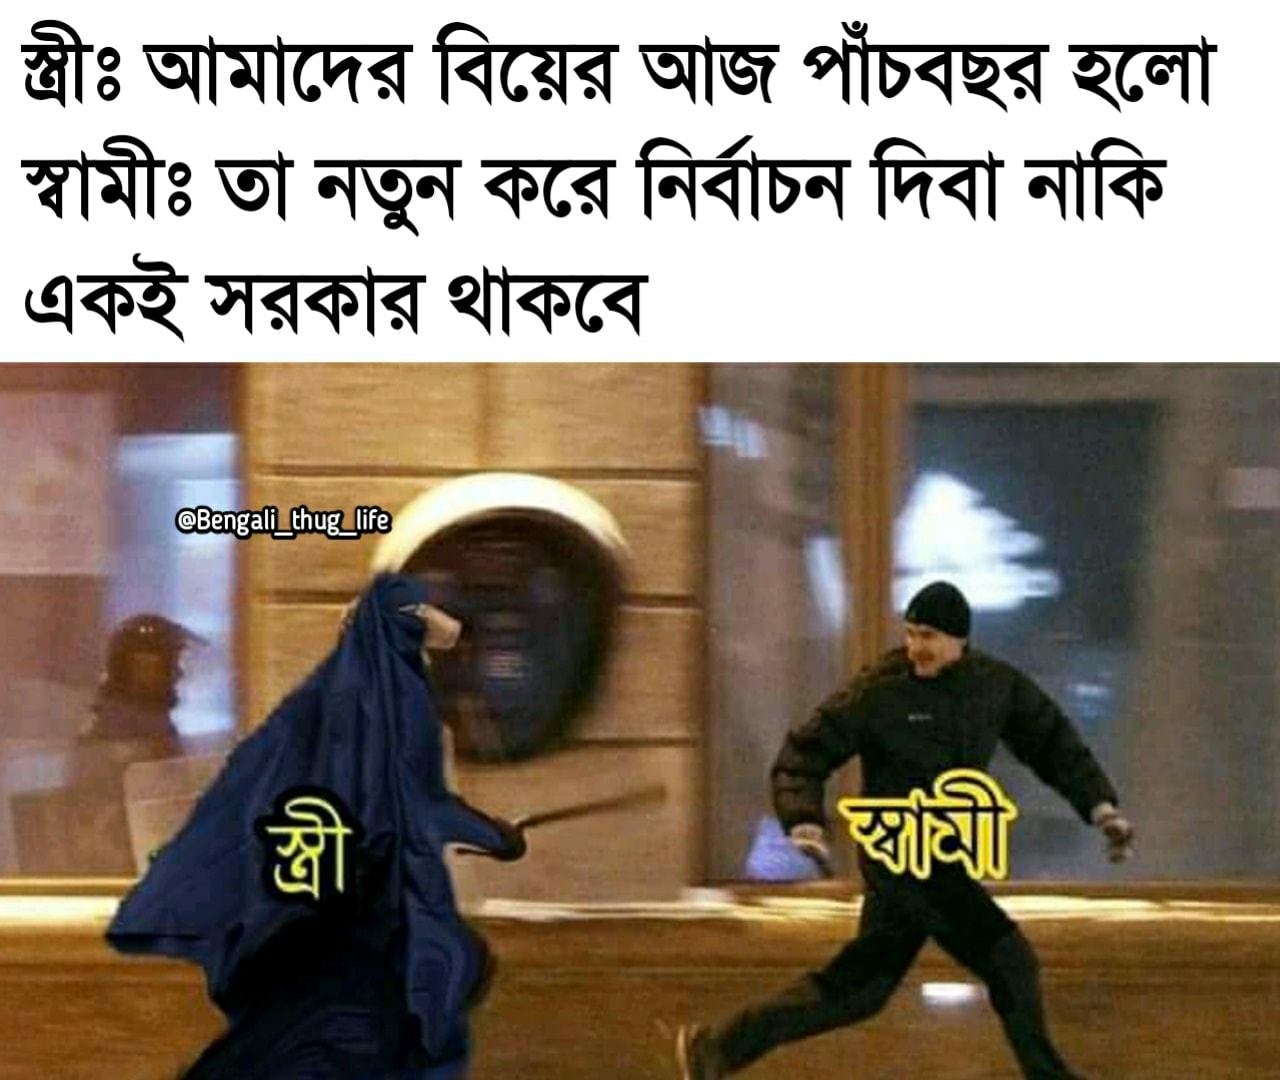
Caption: স্ত্রীঃ আমাদের বিয়ের আজ পাঁচবছর হলো   স্বামীঃ তা নতুন করে নির্বাচন দিবা নাকি একই সরকার থাকবে
Label: non-hate